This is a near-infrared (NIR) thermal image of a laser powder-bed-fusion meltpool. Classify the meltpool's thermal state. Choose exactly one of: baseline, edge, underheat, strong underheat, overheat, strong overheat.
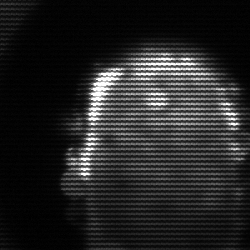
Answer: baseline